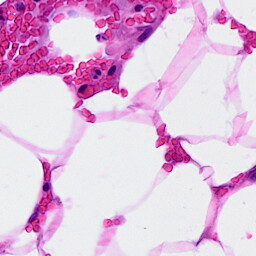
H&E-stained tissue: Breast